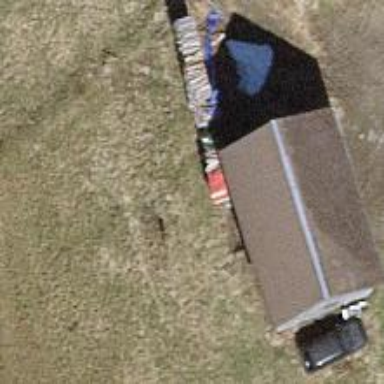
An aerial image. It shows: Shed building.